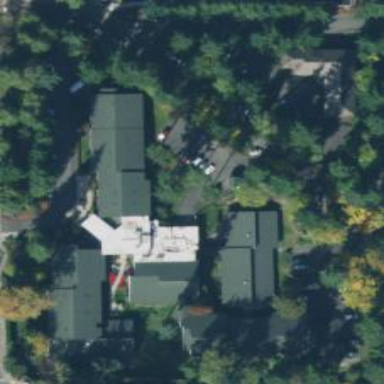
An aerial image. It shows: Nursing home located in residential area.